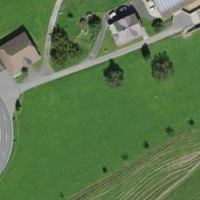
EUNIS habitat code: 24
Species observed at this site:
Geranium sanguineum